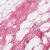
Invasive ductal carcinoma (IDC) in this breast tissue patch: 0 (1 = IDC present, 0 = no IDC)